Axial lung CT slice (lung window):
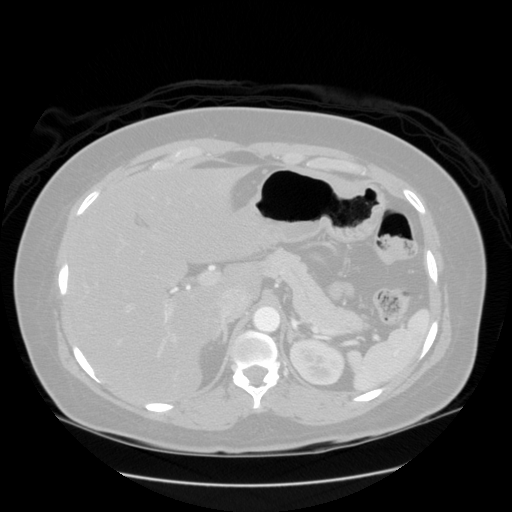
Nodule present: no